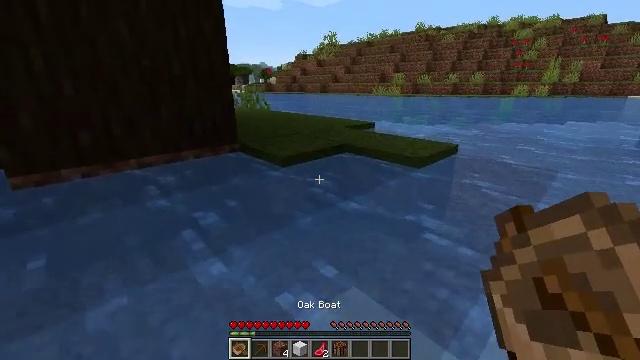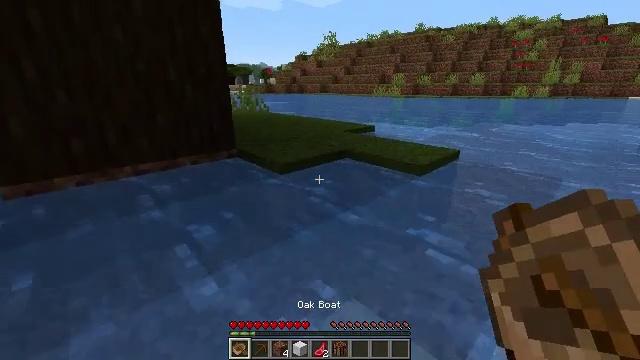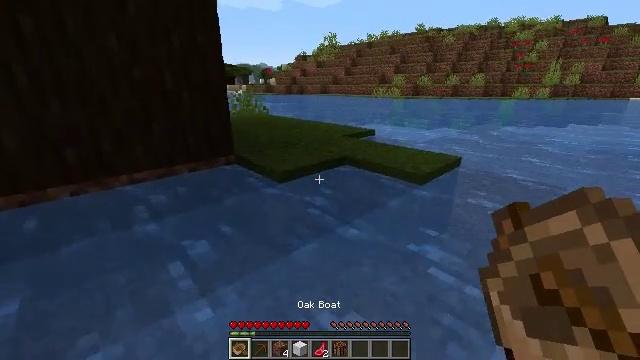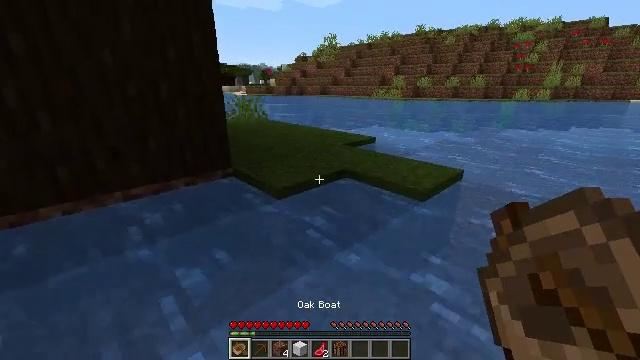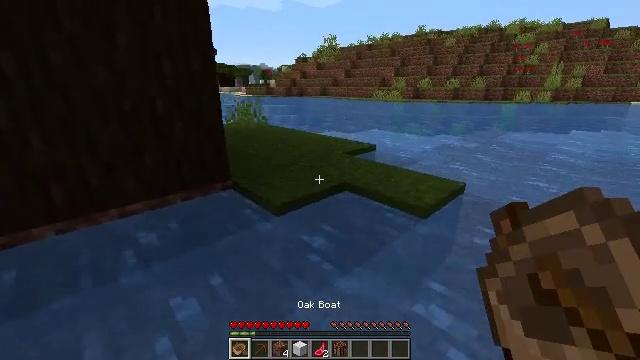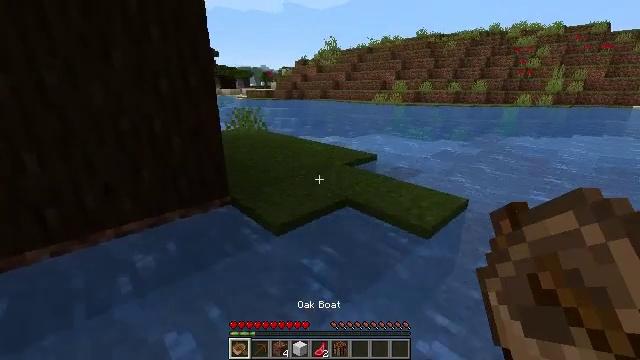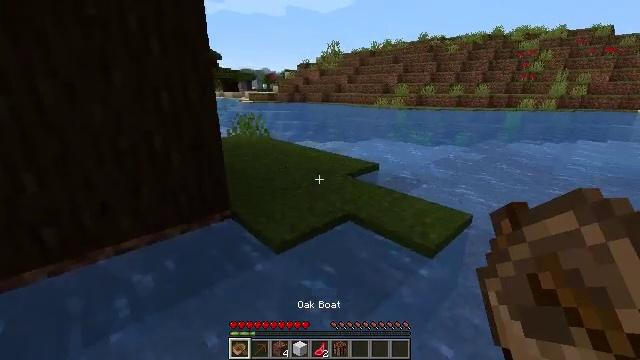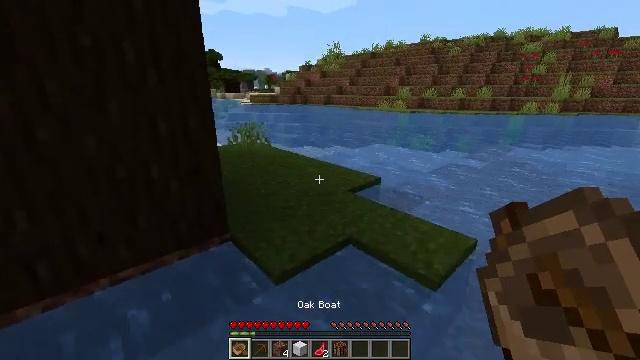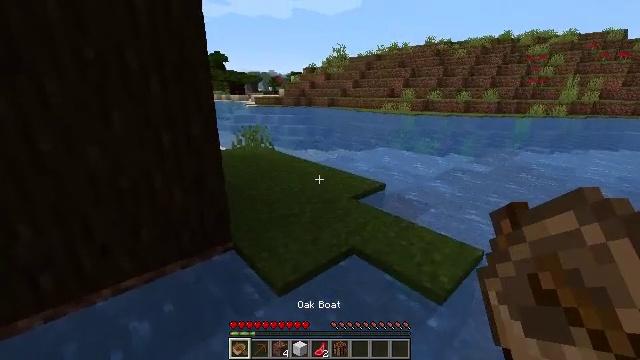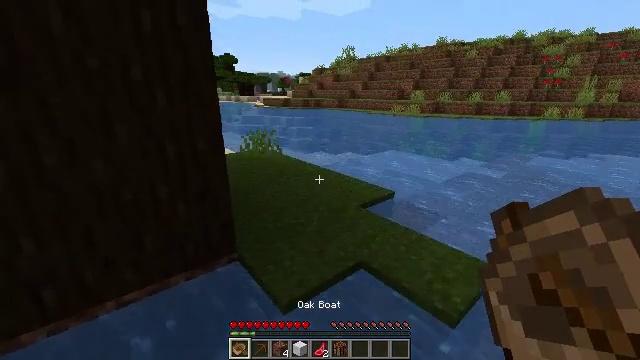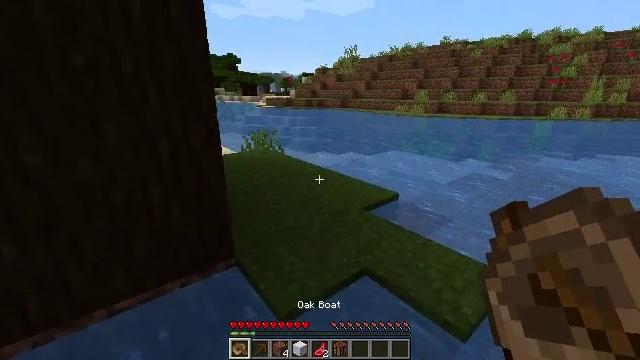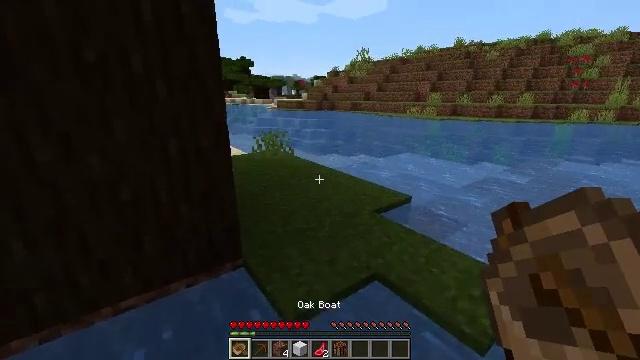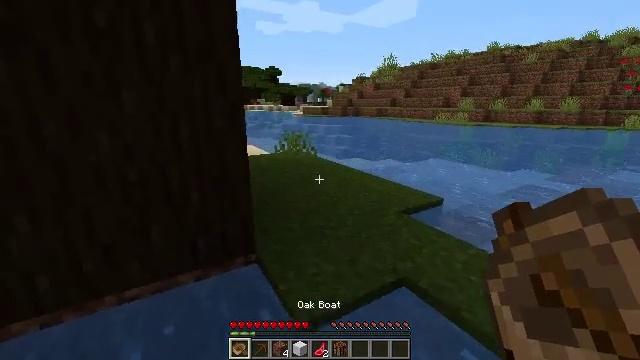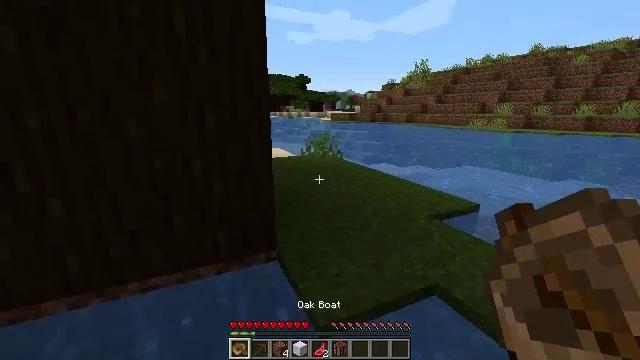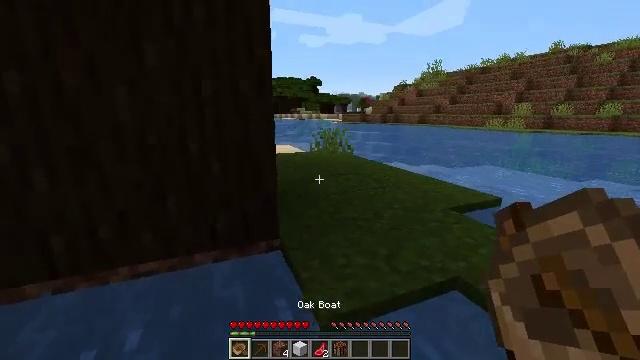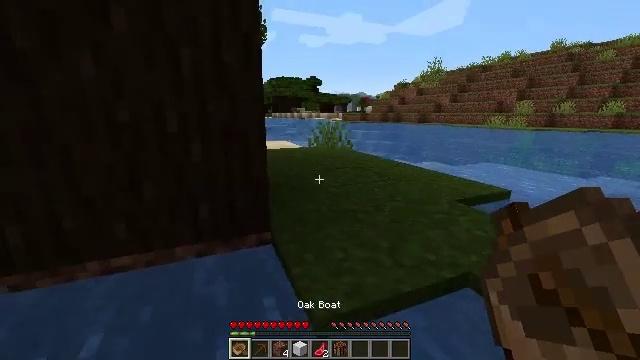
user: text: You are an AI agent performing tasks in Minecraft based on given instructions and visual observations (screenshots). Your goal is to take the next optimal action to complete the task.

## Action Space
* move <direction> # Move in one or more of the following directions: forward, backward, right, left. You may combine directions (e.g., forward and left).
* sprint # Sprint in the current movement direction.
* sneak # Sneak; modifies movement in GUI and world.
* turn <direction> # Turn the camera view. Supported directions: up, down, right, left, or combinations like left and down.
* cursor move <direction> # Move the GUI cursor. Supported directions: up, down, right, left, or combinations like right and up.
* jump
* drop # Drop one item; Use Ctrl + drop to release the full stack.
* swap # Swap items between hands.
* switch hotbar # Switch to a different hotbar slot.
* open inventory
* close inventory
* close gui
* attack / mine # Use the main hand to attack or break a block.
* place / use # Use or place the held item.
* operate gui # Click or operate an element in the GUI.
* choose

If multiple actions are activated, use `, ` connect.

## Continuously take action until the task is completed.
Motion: motion action
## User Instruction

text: Chop down the dark oak log.
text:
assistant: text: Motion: move forward, jump
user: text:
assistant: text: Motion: move forward, jump
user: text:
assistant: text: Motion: move forward, jump
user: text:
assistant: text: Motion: move forward, jump
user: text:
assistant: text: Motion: move forward, jump
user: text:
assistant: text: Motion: move forward, jump
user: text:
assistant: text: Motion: move forward, jump
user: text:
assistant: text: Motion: move forward, jump
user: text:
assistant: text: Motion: move forward, turn left, jump
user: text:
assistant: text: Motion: move forward, jump
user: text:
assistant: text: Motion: move forward, turn left, jump
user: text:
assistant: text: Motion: move forward, turn left and up, jump
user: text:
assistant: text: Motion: move forward, turn left and up, jump
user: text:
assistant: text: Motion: move forward, turn left, jump
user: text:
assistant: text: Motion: move forward, jump
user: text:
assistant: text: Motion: move forward, jump
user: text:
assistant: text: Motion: move forward, jump
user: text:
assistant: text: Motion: move forward, jump
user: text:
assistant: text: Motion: move forward, jump, switch to hotbar 2
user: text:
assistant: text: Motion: move forward, jump, switch to hotbar 2
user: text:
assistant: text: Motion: move forward, jump, switch to hotbar 2
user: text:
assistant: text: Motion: move forward, turn left, jump
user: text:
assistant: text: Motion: move forward, turn left, jump
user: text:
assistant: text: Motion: move forward, turn left and down, jump
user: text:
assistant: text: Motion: move forward, turn left and down, jump
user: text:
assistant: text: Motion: move forward, turn left, jump
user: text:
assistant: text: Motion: move forward, turn left, jump
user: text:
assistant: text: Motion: move forward, turn left and down, attack / mine
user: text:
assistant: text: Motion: move forward, turn left and down, attack / mine
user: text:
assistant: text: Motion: turn left and down, attack / mine